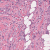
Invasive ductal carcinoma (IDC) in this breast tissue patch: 1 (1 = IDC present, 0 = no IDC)